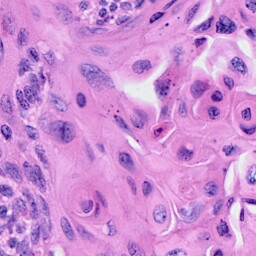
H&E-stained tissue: Cervix